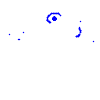
Particle: electron